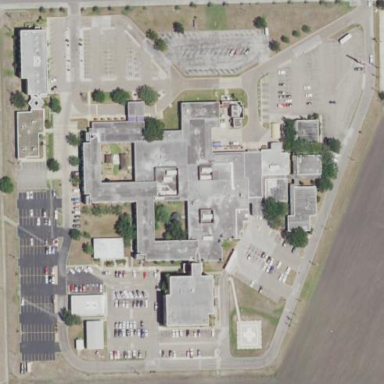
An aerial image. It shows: Hospital providing healthcare services.